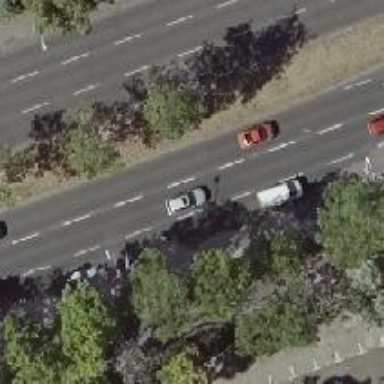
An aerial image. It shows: Primary highway with dual carriageway surfaced with asphalt.